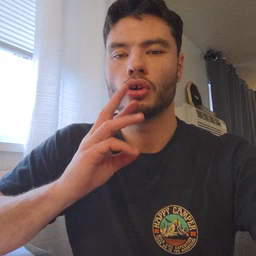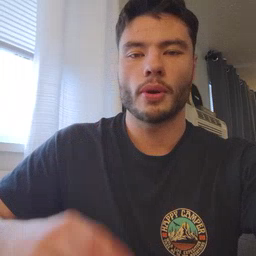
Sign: water